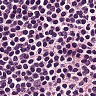
Metastatic tissue present: no